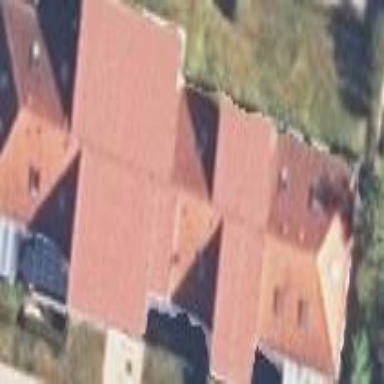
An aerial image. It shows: Building with hipped roof made of red roof tiles. The roof is oriented along the structure.